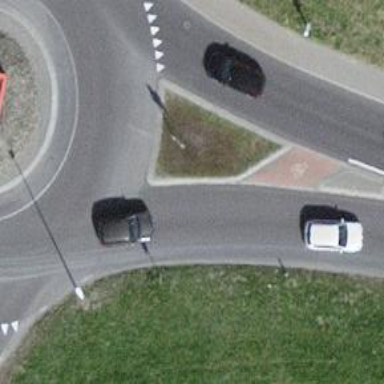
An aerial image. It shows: Road with "give way" sign.